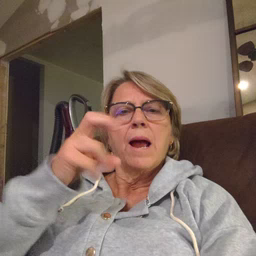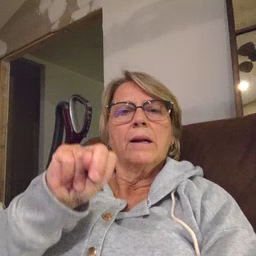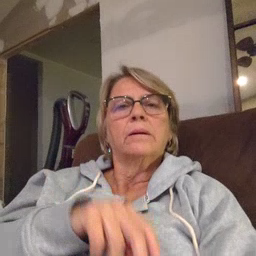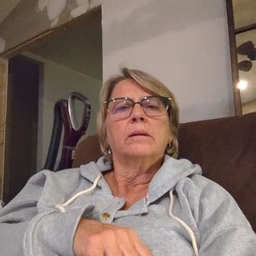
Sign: hen